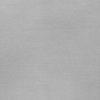
Label: dusty